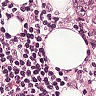
Metastatic tissue present: yes